Interaction volume radius: 5 \u00c5
Interaction volume height: 25 \u00c5
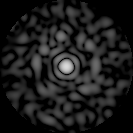
Disorder parameter: 0.8101